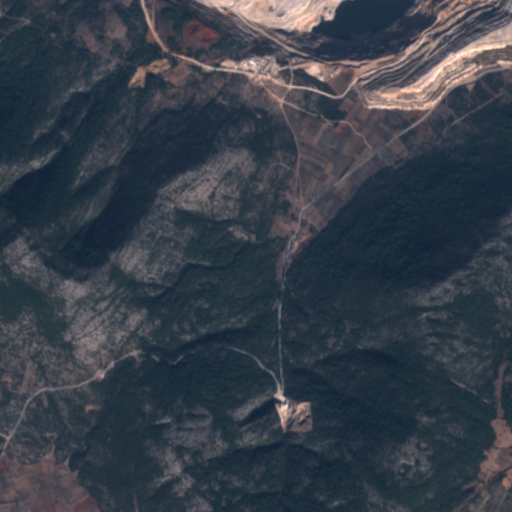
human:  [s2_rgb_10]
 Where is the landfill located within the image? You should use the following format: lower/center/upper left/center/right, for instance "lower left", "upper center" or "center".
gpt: The landfill is located in the upper right of the image.
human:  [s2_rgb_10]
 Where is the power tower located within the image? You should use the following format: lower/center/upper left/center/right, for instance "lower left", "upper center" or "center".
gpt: The power tower is located in the upper of the image.
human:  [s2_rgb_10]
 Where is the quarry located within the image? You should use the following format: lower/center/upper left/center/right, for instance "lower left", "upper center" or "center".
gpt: The quarry is located in the upper of the image.
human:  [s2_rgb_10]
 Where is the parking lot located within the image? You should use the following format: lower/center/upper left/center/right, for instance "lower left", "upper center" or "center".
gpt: There is no parking lot in the image.